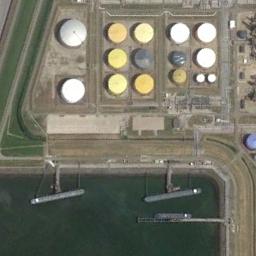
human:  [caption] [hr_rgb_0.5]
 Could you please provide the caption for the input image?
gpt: There are many storage tanks on the bare land next to the water .

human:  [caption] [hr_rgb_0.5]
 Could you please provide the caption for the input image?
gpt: There are many storage tanks of different sizes .

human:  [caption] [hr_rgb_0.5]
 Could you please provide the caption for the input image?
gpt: There are many different sized storage tanks in the factory, And there is a river outside the factory .

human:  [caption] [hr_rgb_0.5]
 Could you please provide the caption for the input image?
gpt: There is a black house beside the storage tanks .

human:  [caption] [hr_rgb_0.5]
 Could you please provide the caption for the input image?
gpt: There are some storage tanks arranged neatly beside the river .